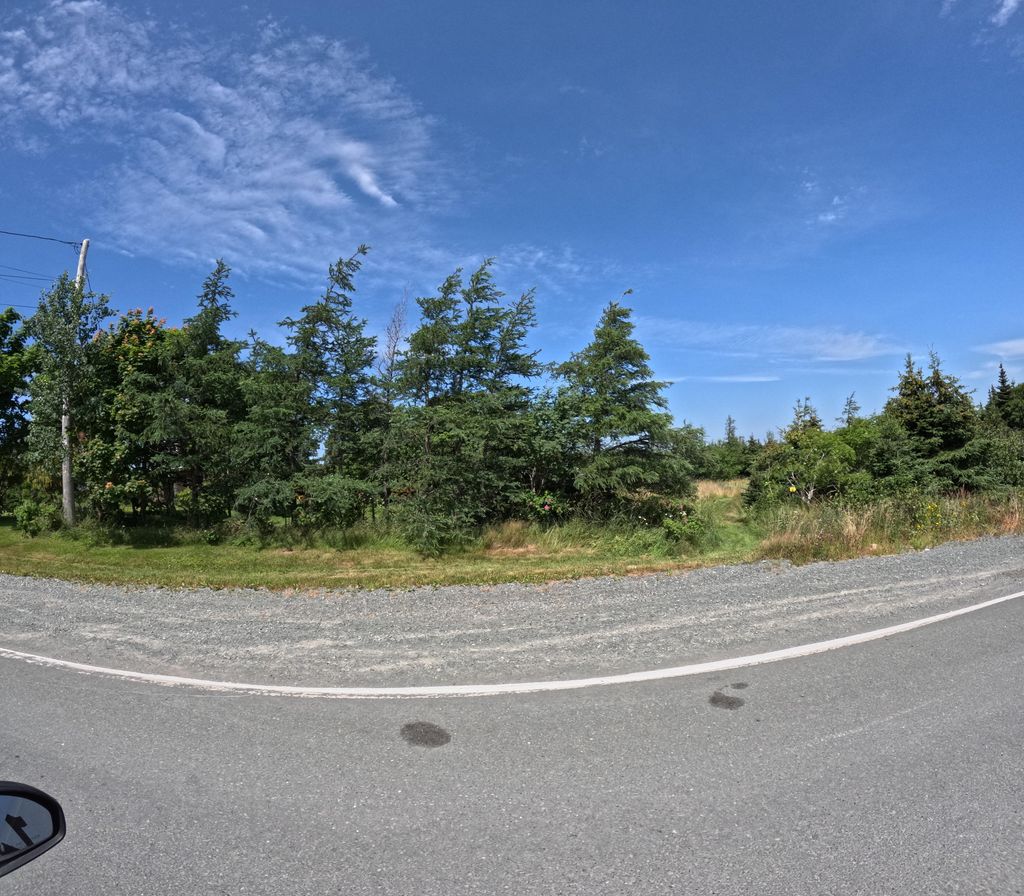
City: st_johns